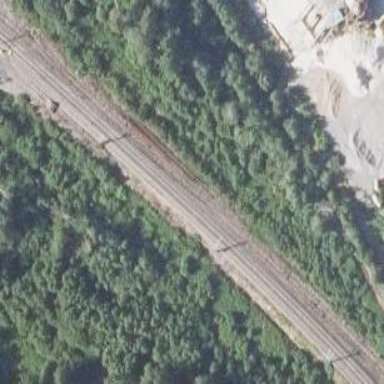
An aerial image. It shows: Railway track with continuous electrified contact line.